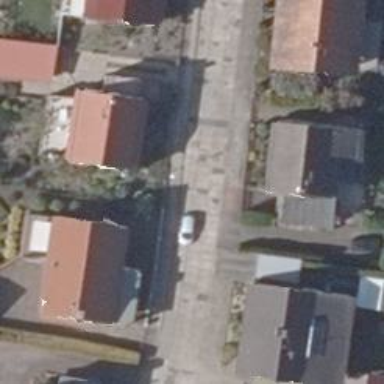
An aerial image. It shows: Residential road with concrete plates. Sidewalks are available on both sides.